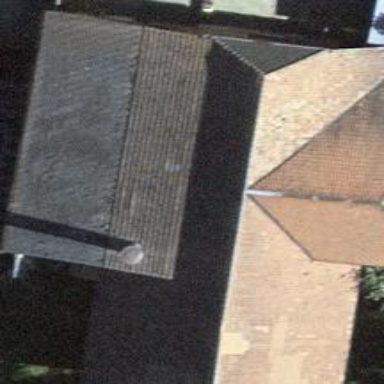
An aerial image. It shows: Barn.